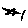
Label: star